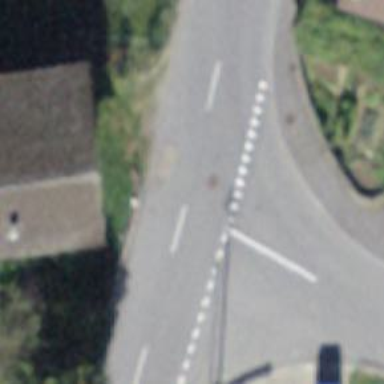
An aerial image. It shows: Road with "give way" sign.